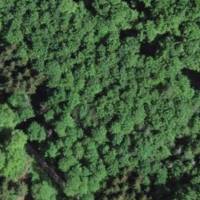
EUNIS habitat code: 41
Species observed at this site:
Tettigonia cantans
Pholidoptera griseoaptera